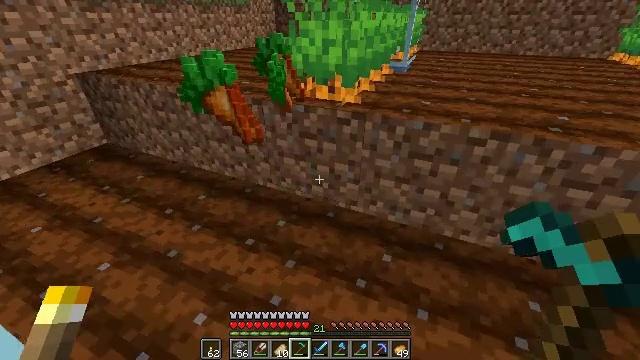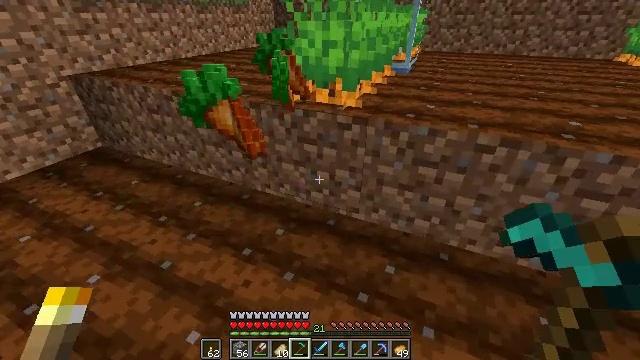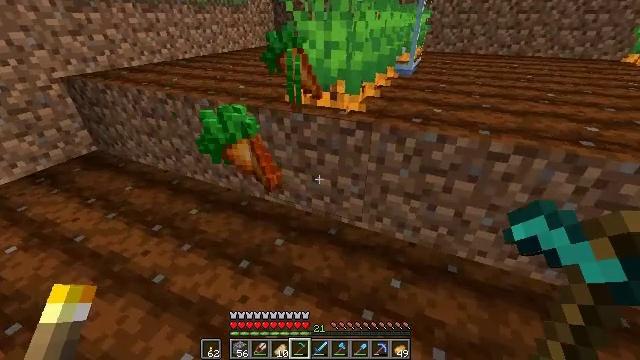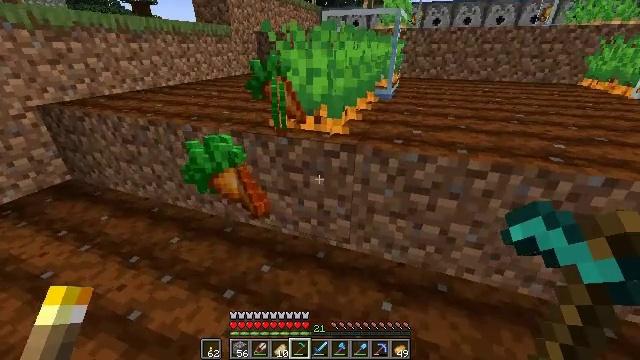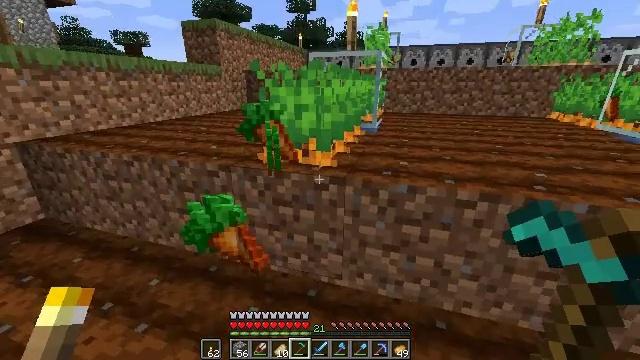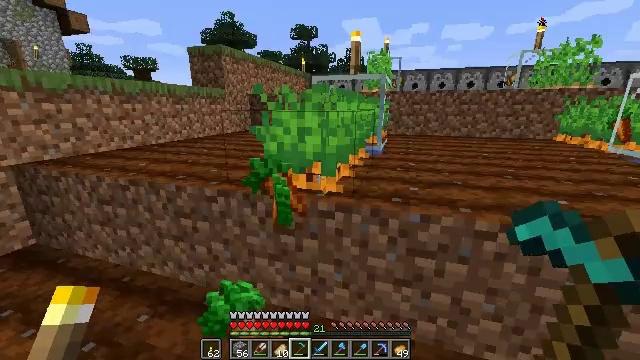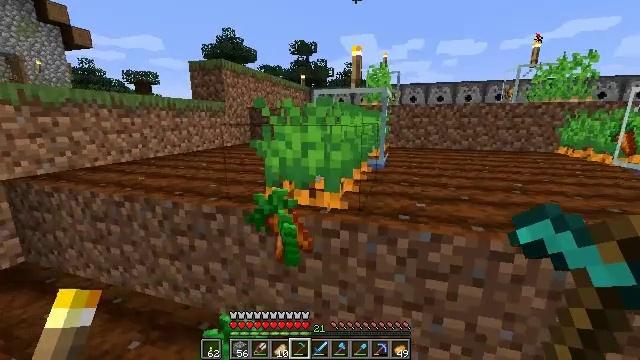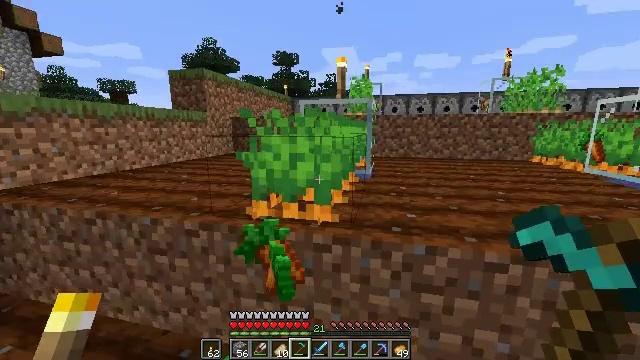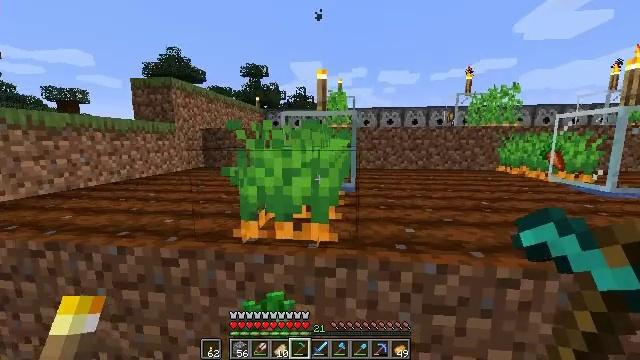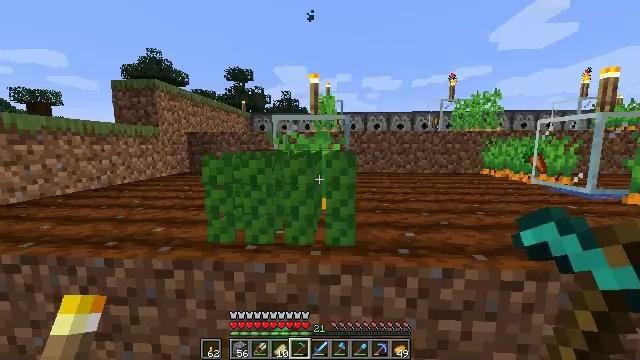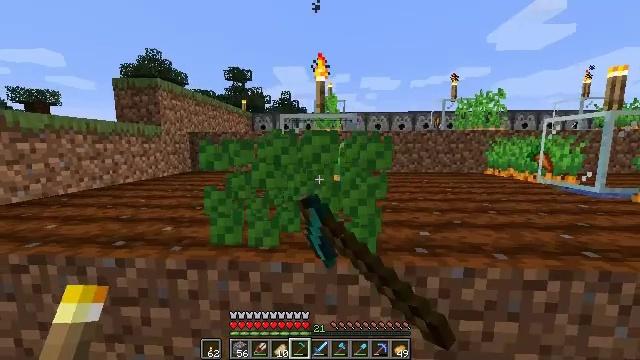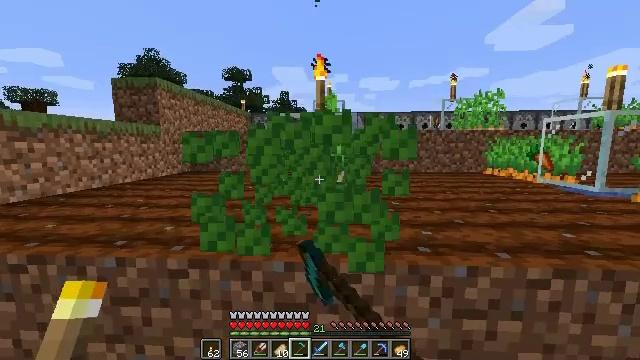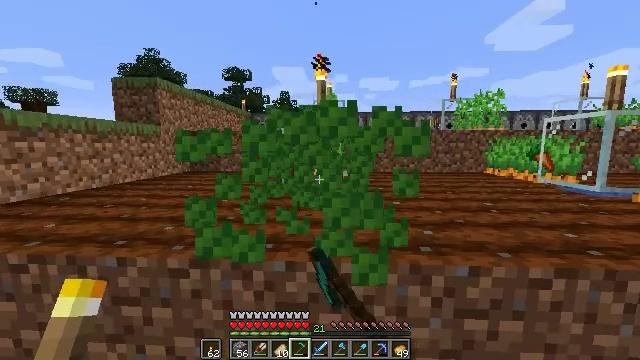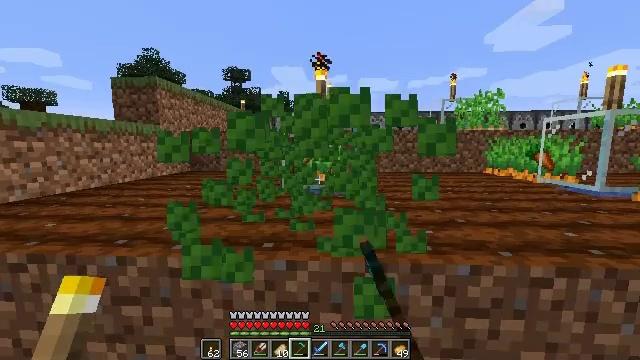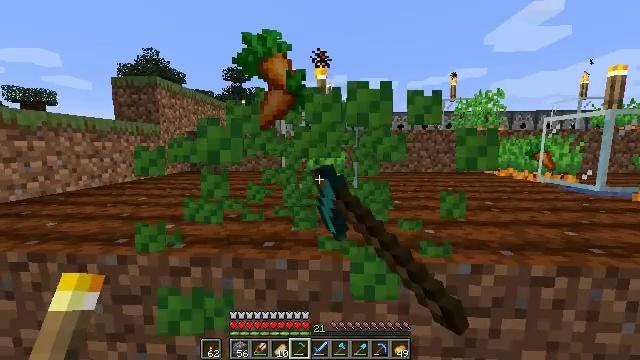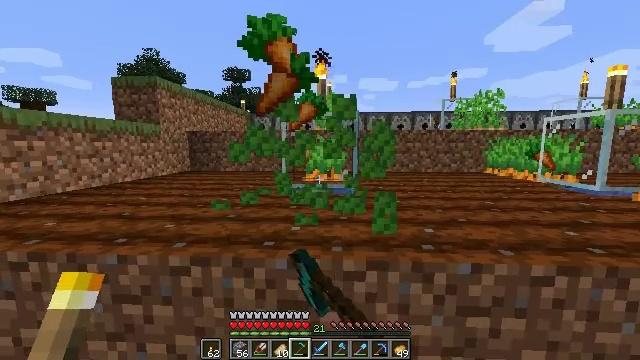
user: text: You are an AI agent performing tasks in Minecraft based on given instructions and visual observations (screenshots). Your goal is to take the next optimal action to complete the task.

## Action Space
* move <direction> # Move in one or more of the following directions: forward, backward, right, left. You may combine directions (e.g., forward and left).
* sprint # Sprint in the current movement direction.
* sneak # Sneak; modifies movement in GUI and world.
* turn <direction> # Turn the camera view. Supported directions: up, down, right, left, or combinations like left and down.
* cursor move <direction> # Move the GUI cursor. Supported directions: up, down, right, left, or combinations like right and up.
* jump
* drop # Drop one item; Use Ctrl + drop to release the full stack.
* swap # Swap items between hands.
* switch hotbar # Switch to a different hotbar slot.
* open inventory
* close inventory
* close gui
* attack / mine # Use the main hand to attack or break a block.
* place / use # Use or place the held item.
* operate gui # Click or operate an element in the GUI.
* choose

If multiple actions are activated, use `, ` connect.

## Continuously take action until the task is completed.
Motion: motion action
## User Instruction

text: Dig up carrots from the soil.
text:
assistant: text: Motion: no_op
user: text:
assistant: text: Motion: no_op
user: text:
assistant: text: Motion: turn right and up
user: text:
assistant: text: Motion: move forward and move left, turn right and up
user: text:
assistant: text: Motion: move forward and move left, turn up
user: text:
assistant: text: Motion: move forward and move left, turn up
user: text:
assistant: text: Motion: move forward and move left, turn right and up
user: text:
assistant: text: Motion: move left, turn right and up
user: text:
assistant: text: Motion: turn right, attack / mine
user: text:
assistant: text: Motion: attack / mine
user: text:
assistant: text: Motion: attack / mine
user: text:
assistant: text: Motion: attack / mine
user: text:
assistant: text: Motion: attack / mine
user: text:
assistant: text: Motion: attack / mine
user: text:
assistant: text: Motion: no_op
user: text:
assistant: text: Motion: no_op
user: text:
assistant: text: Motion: move forward
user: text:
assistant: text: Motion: move forward
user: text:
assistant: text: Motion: move forward
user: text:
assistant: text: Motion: move forward, turn right
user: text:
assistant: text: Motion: move forward, turn right and down
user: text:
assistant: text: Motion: move forward, turn right and down
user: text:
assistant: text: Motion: move forward, turn right and down, jump
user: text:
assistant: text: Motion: move forward, turn down, jump
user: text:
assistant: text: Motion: move forward, turn down, jump
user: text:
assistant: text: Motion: move forward, jump
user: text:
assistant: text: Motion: move forward and move right, turn left and down, jump
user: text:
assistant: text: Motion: move forward and move right, turn left and down, jump
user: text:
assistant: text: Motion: move forward and move right, turn left
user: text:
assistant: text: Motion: move forward and move right, turn left